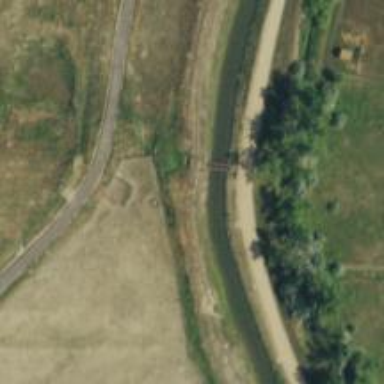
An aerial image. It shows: Viaduct bridge over canal.